Question: I've run into a strange bug with MFMessageComposeViewController in iOS8, that is only reproducible within my own app. It's affecting the app right now in the App Store, built with the iOS7 SDK running on iOS8, as well with the iOS8 SDK in my own test devices (iPhone and iPad)
The issue is that when I bring up the MFMessageComposeViewController, it shows me the controller without a text field or a Send button anymore. I haven't changed my code between iOS7 and iOS8, so not sure why this is happening. The code itself is very simple:
'''
MFMessageComposeViewController *picker = [[MFMessageComposeViewController alloc] init];
picker.messageComposeDelegate = self;
[picker setRecipients: @[@"<PHONE>"]];
[picker setBody: @"Test"];
[self presentViewController:picker animated:YES completion: ^{
NSLog(@"MFMessageComposeViewController completion handler");
}];
'''
This is what it looks like:

Any ideas for what I can try for a work-around? I've tried setting the textField and recipients in the completion handler; tried calling becomeFirstResponder on the top-most view controller; no luck. Again, this was/is working perfectly fine in iOS7.
EDIT:
So I found Apple's own sample code for 'MFMessageComposeViewController' from this link: <URL>
When I build and run this app, the 'MFMessageComposeViewController' shows up perfectly, and pre-filling the phone number and text fields works as well. But when I copy their files into my app, make their storyboard my main storyboard, press the "Compose SMS" button and I see the same exact problem!
What is going on here? Very confused. Could it be some configuration in my own app that is preventing the message composer from displaying correctly?
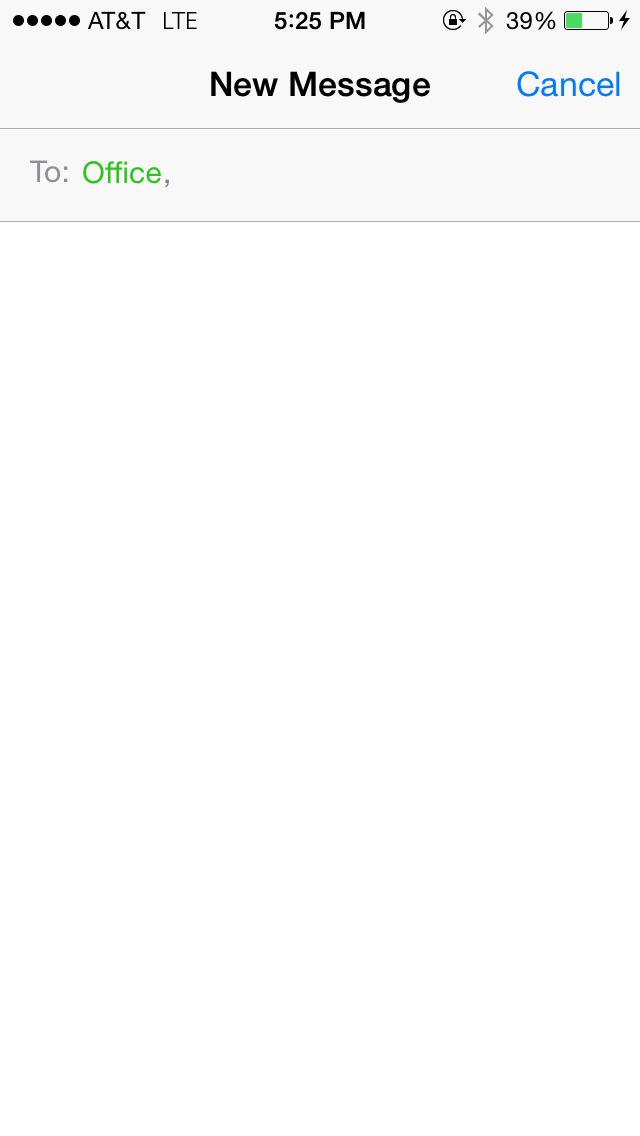
Answer: Finally, after tearing down most of my app, I was able to figure out the issue. Turns out, I was overriding a UIViewController system method in a category (instead of sub-classing):
'''
@implementation UIViewController (UIViewController_Additions)
-(BOOL)canBecomeFirstResponder {
return YES;
}
'''
This has been working fine till iOS7, but something must have changed internally in iOS8 and 'MFMessageComposeViewController. A case of the "4-year-old-hack coming to bite you in the ass"
This practice is discouraged by Apple as well, according to this link (though I couldn't find the original Apple source): <URL>